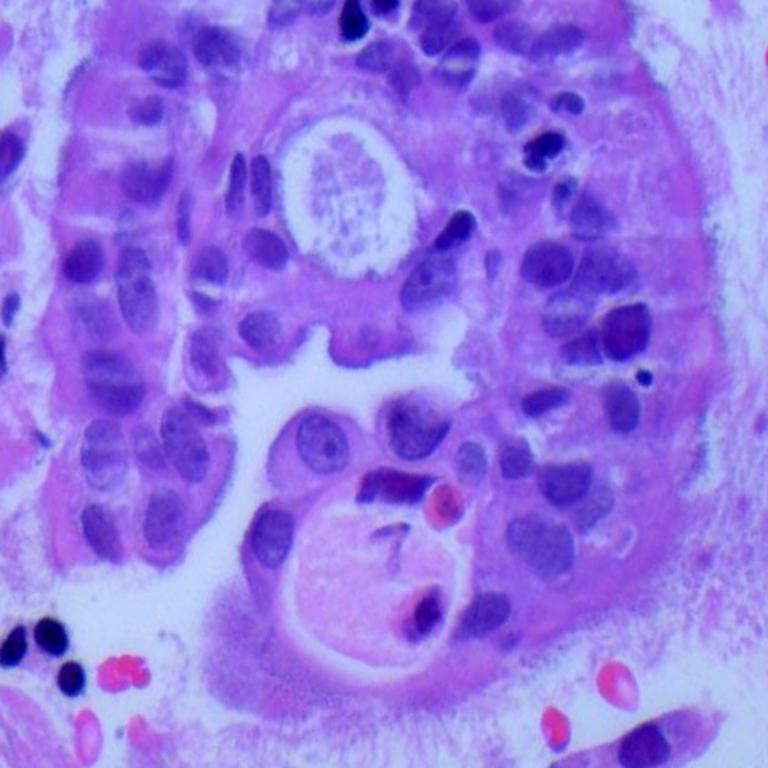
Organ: lung
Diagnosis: adenocarcinomas